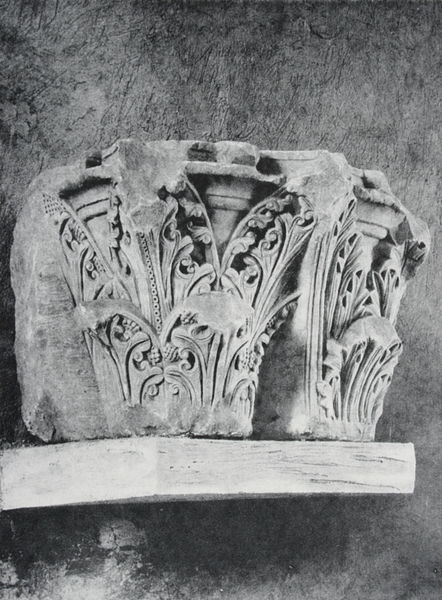
Titel: Kapitell für die Brückentoranlage von Capua
Standort: Capua
Institution: Museo Campano
Schlagwörter: blätter, schatten, weiß, blumen, grau, hell, holz, licht, marmor, profil, schwarz, säule, ornament, alt, regal, wand, sockel, stehen, stein, kirche, kelch, schnur, blatt, pflanze, pflanzen, krone, rund, ranken, skulptur, ton, relief, zwei, mauer, linien, floral, ornamente, verzierung, tiefe, bildhauerei, granit, platte, plinthe, foto, fotografie, stiel, komposit, ruine, antike, gefäss, denkmal, brett, stengel, schwarz-weiß, hässlich, stilisiert, kapitelle, kathedrale, kapitell, ranke, ornamental, fragment, geometrisch, kaputt, schnörkel, oberteil, antik, griechen, griechisch, mittelalter, blattwerk, fresken, romanik, korinth, konsole, brocken, kraut, heilig, korinthisch, schaft, ziseliert, rille, bildhauer, akanthus, arkanthus, teil, palmblätter, zentriert, spolien, krabben, topographie, blattranken, eichenlaub, schwraz, freske, beschädigt, zwilling, bohrung, akanthusblatt, aderung, süule, kalathos, blattkapitel, ruin, doppelkapitell, kathel, zwillingskapitell